Question: Before I used JSON-framework,<URL>, it was great. But now I get an error "Unknow property attribute". Even when I run the example provided with the framework I have the same error

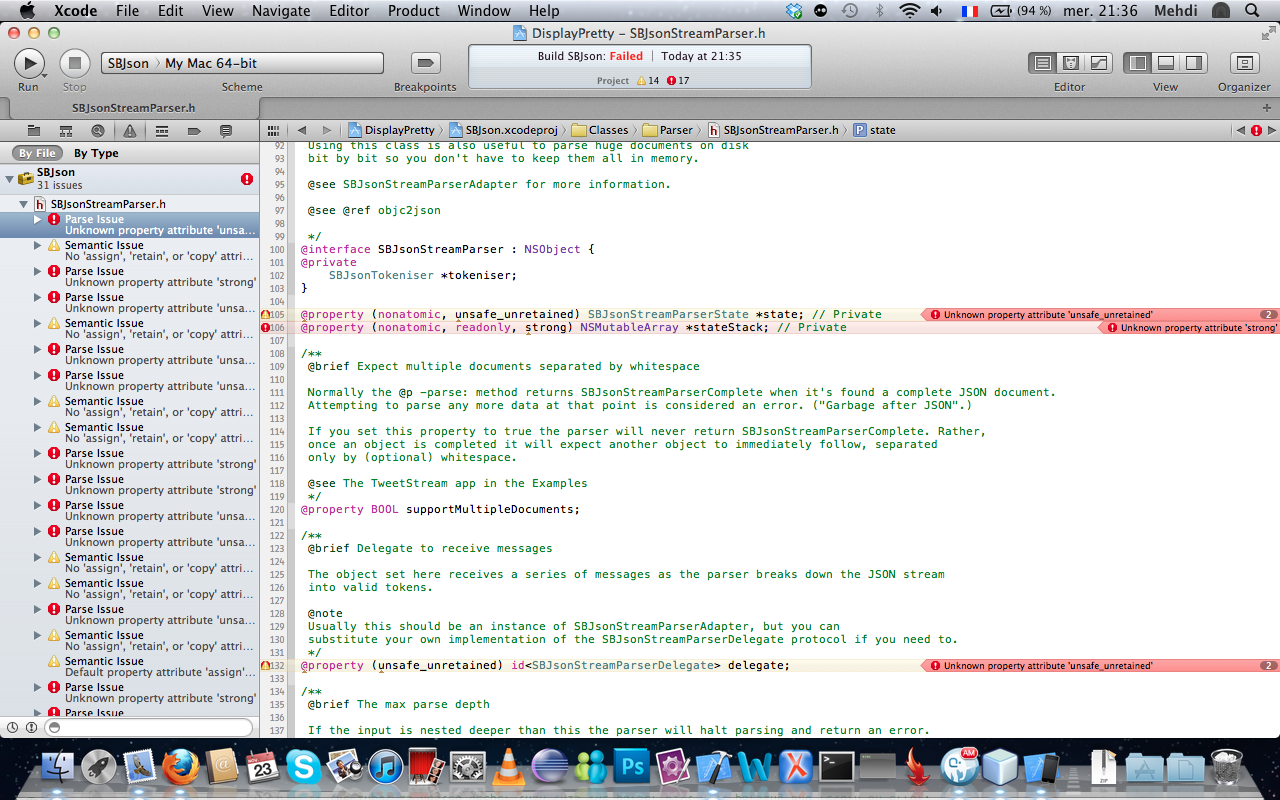
Answer: Upgrade your Xcode to version 4.2 to get the quoted source code compiled successfully.